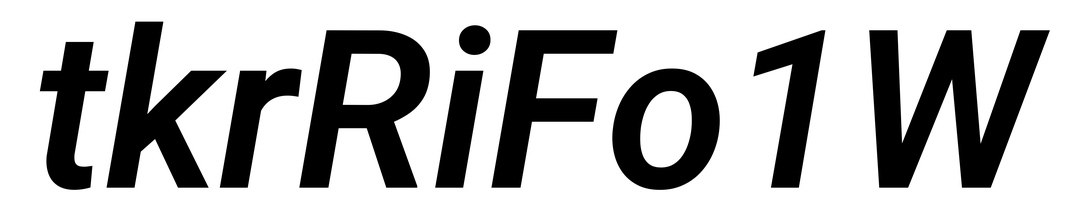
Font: Roboto-Italic_SemiBold_Italic